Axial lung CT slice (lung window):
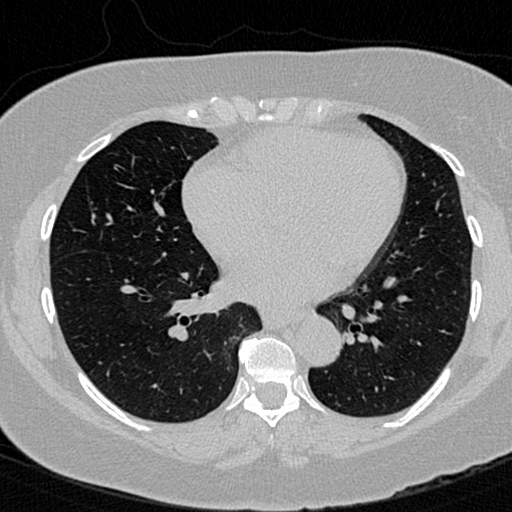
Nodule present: no